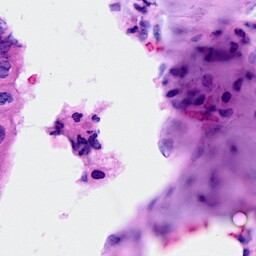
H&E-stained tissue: Breast